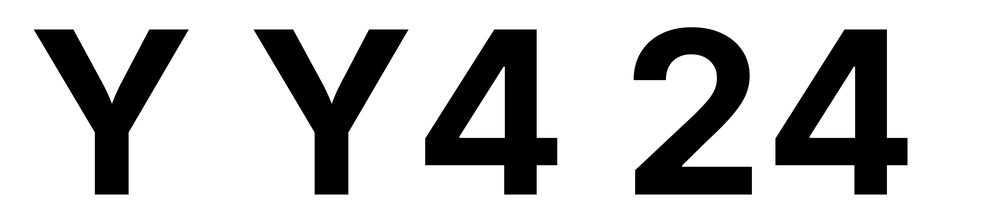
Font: Inter_Bold